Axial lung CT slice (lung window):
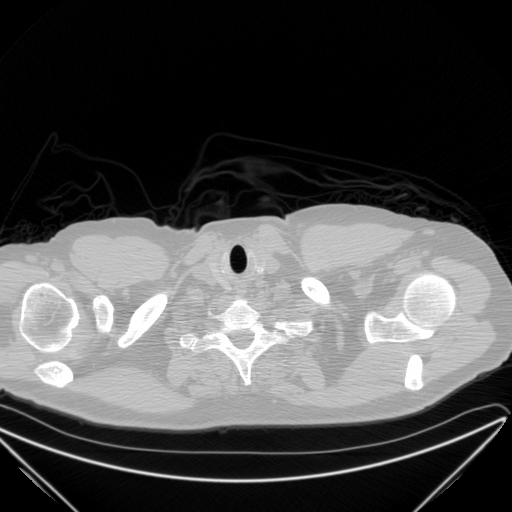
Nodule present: no